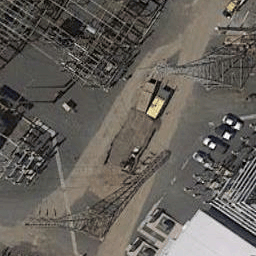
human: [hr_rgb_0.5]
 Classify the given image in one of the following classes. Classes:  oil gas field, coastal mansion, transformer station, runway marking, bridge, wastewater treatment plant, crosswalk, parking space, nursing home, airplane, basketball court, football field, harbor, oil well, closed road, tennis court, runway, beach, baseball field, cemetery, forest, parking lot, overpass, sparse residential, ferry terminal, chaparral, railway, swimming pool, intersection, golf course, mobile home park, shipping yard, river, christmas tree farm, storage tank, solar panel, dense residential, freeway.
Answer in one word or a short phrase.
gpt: transformer station